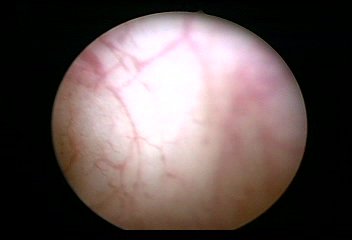
Modality: WLC
Class: Normal mucosa
Bladder cancer association: No